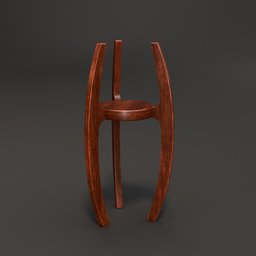
Label: furniture